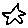
Label: star